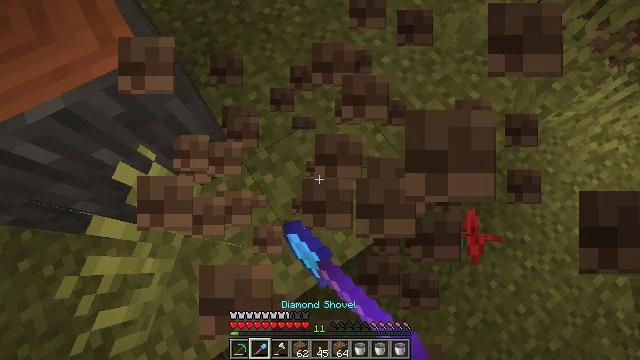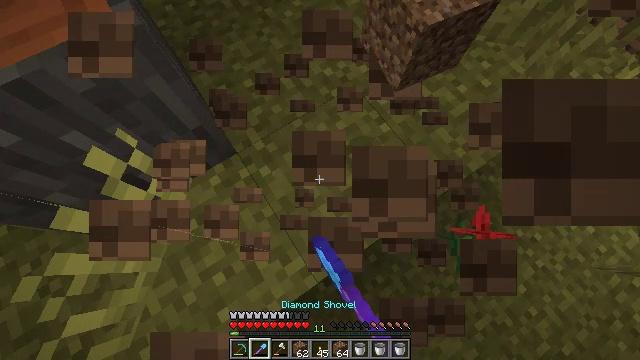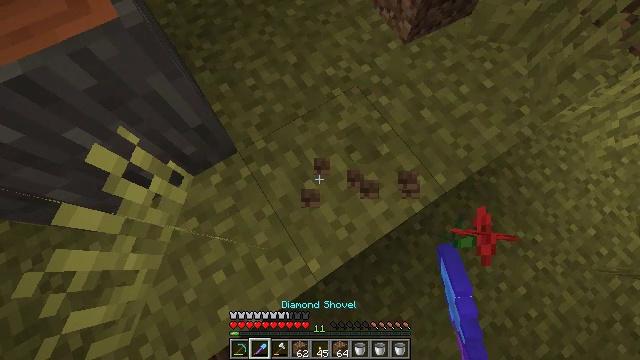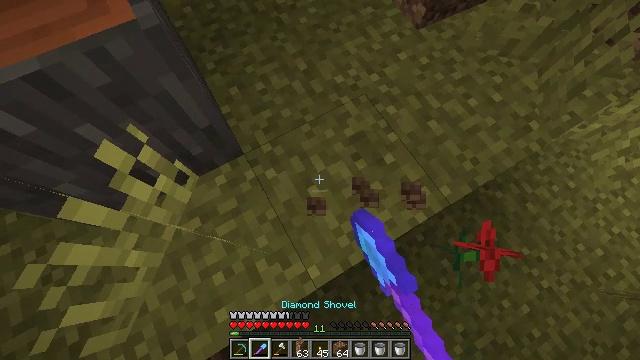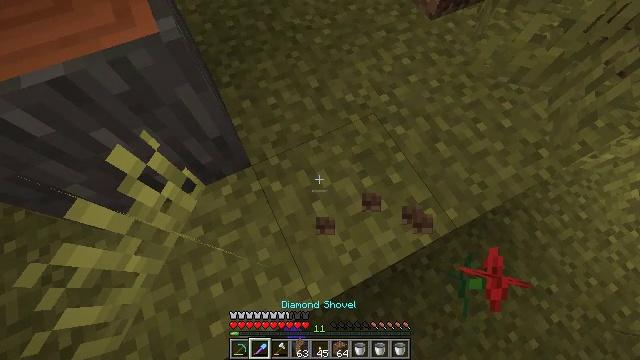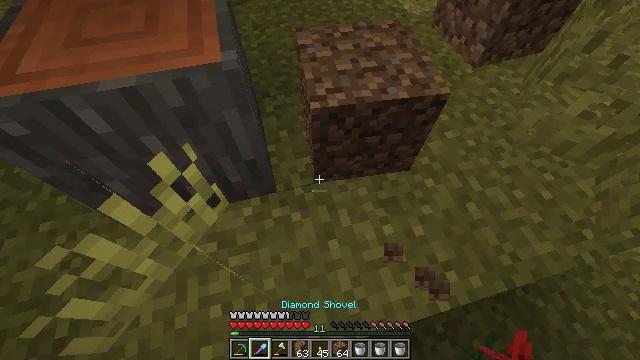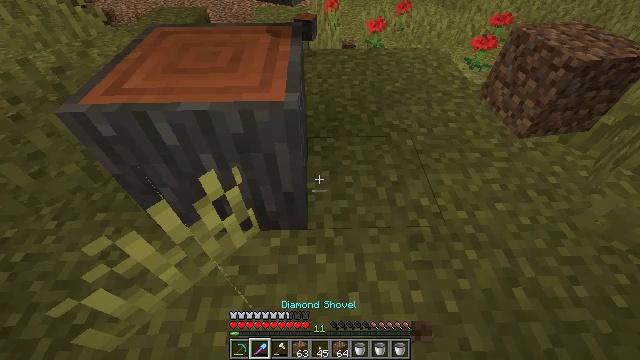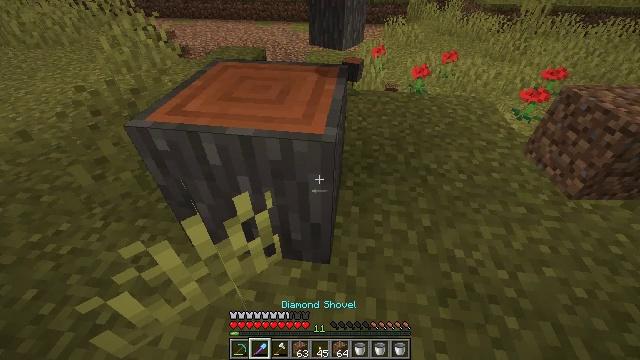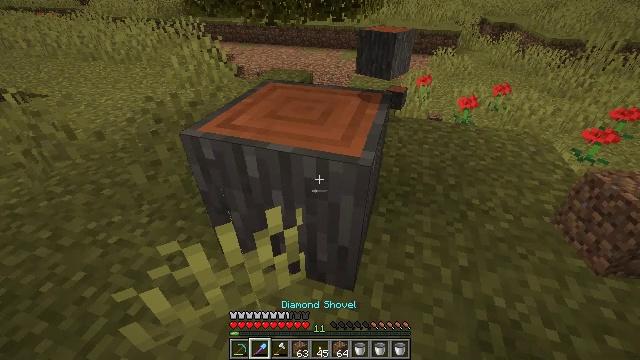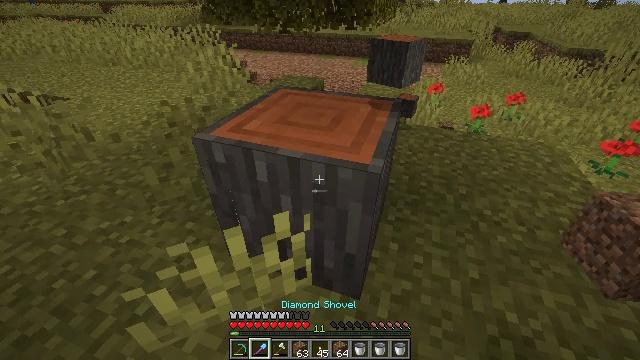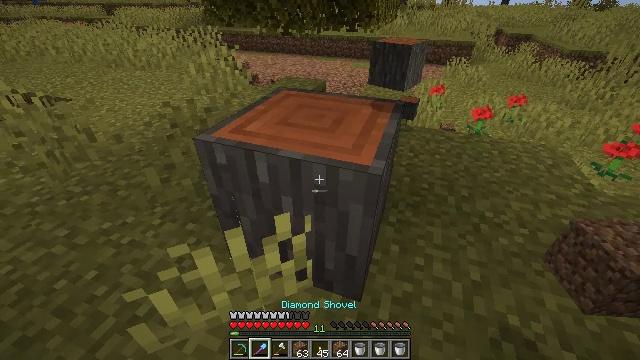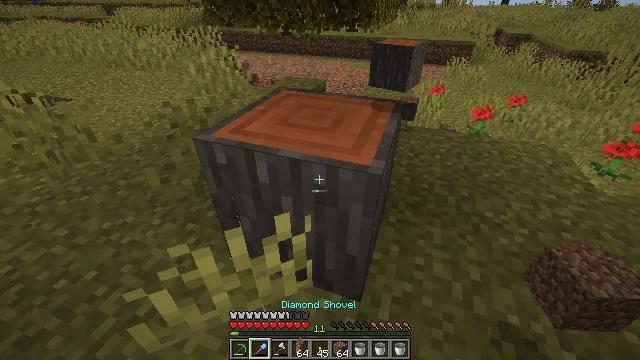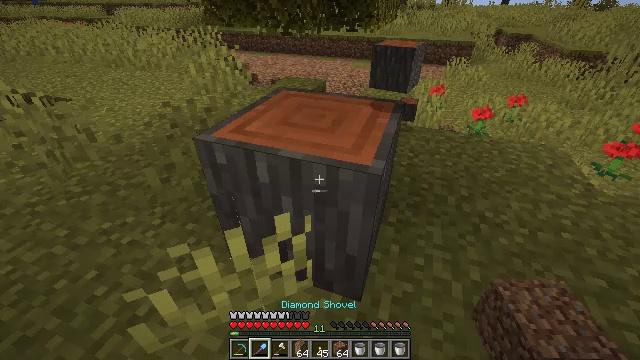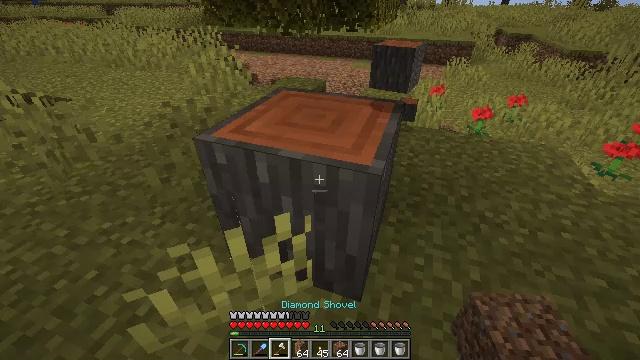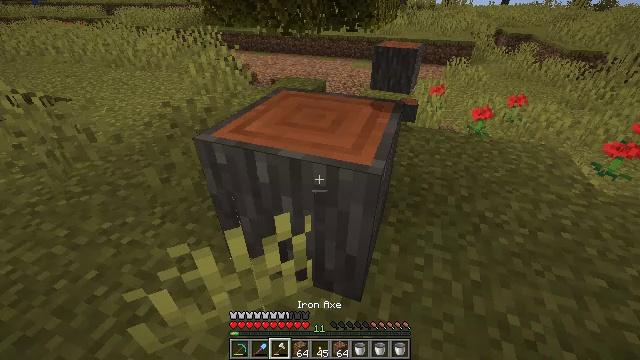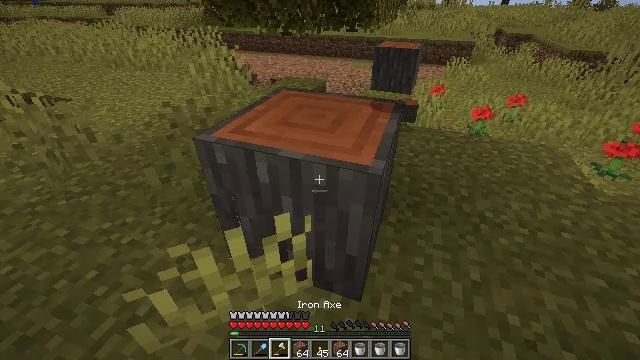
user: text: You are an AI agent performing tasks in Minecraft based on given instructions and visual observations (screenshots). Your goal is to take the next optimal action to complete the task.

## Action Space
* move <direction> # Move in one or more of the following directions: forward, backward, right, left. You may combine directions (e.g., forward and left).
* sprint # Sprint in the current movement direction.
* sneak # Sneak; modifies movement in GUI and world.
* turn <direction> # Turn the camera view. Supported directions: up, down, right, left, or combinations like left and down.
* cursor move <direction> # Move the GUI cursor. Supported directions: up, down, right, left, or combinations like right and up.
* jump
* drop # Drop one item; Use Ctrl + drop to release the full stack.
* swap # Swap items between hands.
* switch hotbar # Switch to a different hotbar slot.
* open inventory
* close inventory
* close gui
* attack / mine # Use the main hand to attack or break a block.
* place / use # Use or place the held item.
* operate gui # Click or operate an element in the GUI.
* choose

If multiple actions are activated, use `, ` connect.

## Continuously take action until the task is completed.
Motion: motion action
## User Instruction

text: Harvest the acacia log from the forest.
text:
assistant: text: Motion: attack / mine
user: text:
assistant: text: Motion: attack / mine
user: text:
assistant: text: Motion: turn left and up
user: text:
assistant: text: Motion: turn left and up
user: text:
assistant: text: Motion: turn left and up
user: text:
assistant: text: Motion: turn left and up
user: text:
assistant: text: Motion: turn left and up
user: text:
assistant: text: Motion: turn left and up
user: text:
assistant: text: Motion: turn left and up
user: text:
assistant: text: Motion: no_op
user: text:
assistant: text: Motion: no_op
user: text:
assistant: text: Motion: no_op
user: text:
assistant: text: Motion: switch to hotbar 3
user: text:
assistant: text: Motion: switch to hotbar 3
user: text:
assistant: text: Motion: switch to hotbar 3
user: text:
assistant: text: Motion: attack / mine, switch to hotbar 3
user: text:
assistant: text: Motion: attack / mine
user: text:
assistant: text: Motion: attack / mine
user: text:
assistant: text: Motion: turn up, attack / mine
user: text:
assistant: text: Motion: turn up, attack / mine
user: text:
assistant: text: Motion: turn up, attack / mine
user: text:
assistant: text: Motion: attack / mine
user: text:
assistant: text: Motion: attack / mine
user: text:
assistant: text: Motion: attack / mine
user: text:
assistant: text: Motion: attack / mine
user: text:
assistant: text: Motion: attack / mine
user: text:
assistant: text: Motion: attack / mine
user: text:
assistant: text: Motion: attack / mine
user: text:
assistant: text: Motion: attack / mine
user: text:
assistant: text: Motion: attack / mine